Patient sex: F
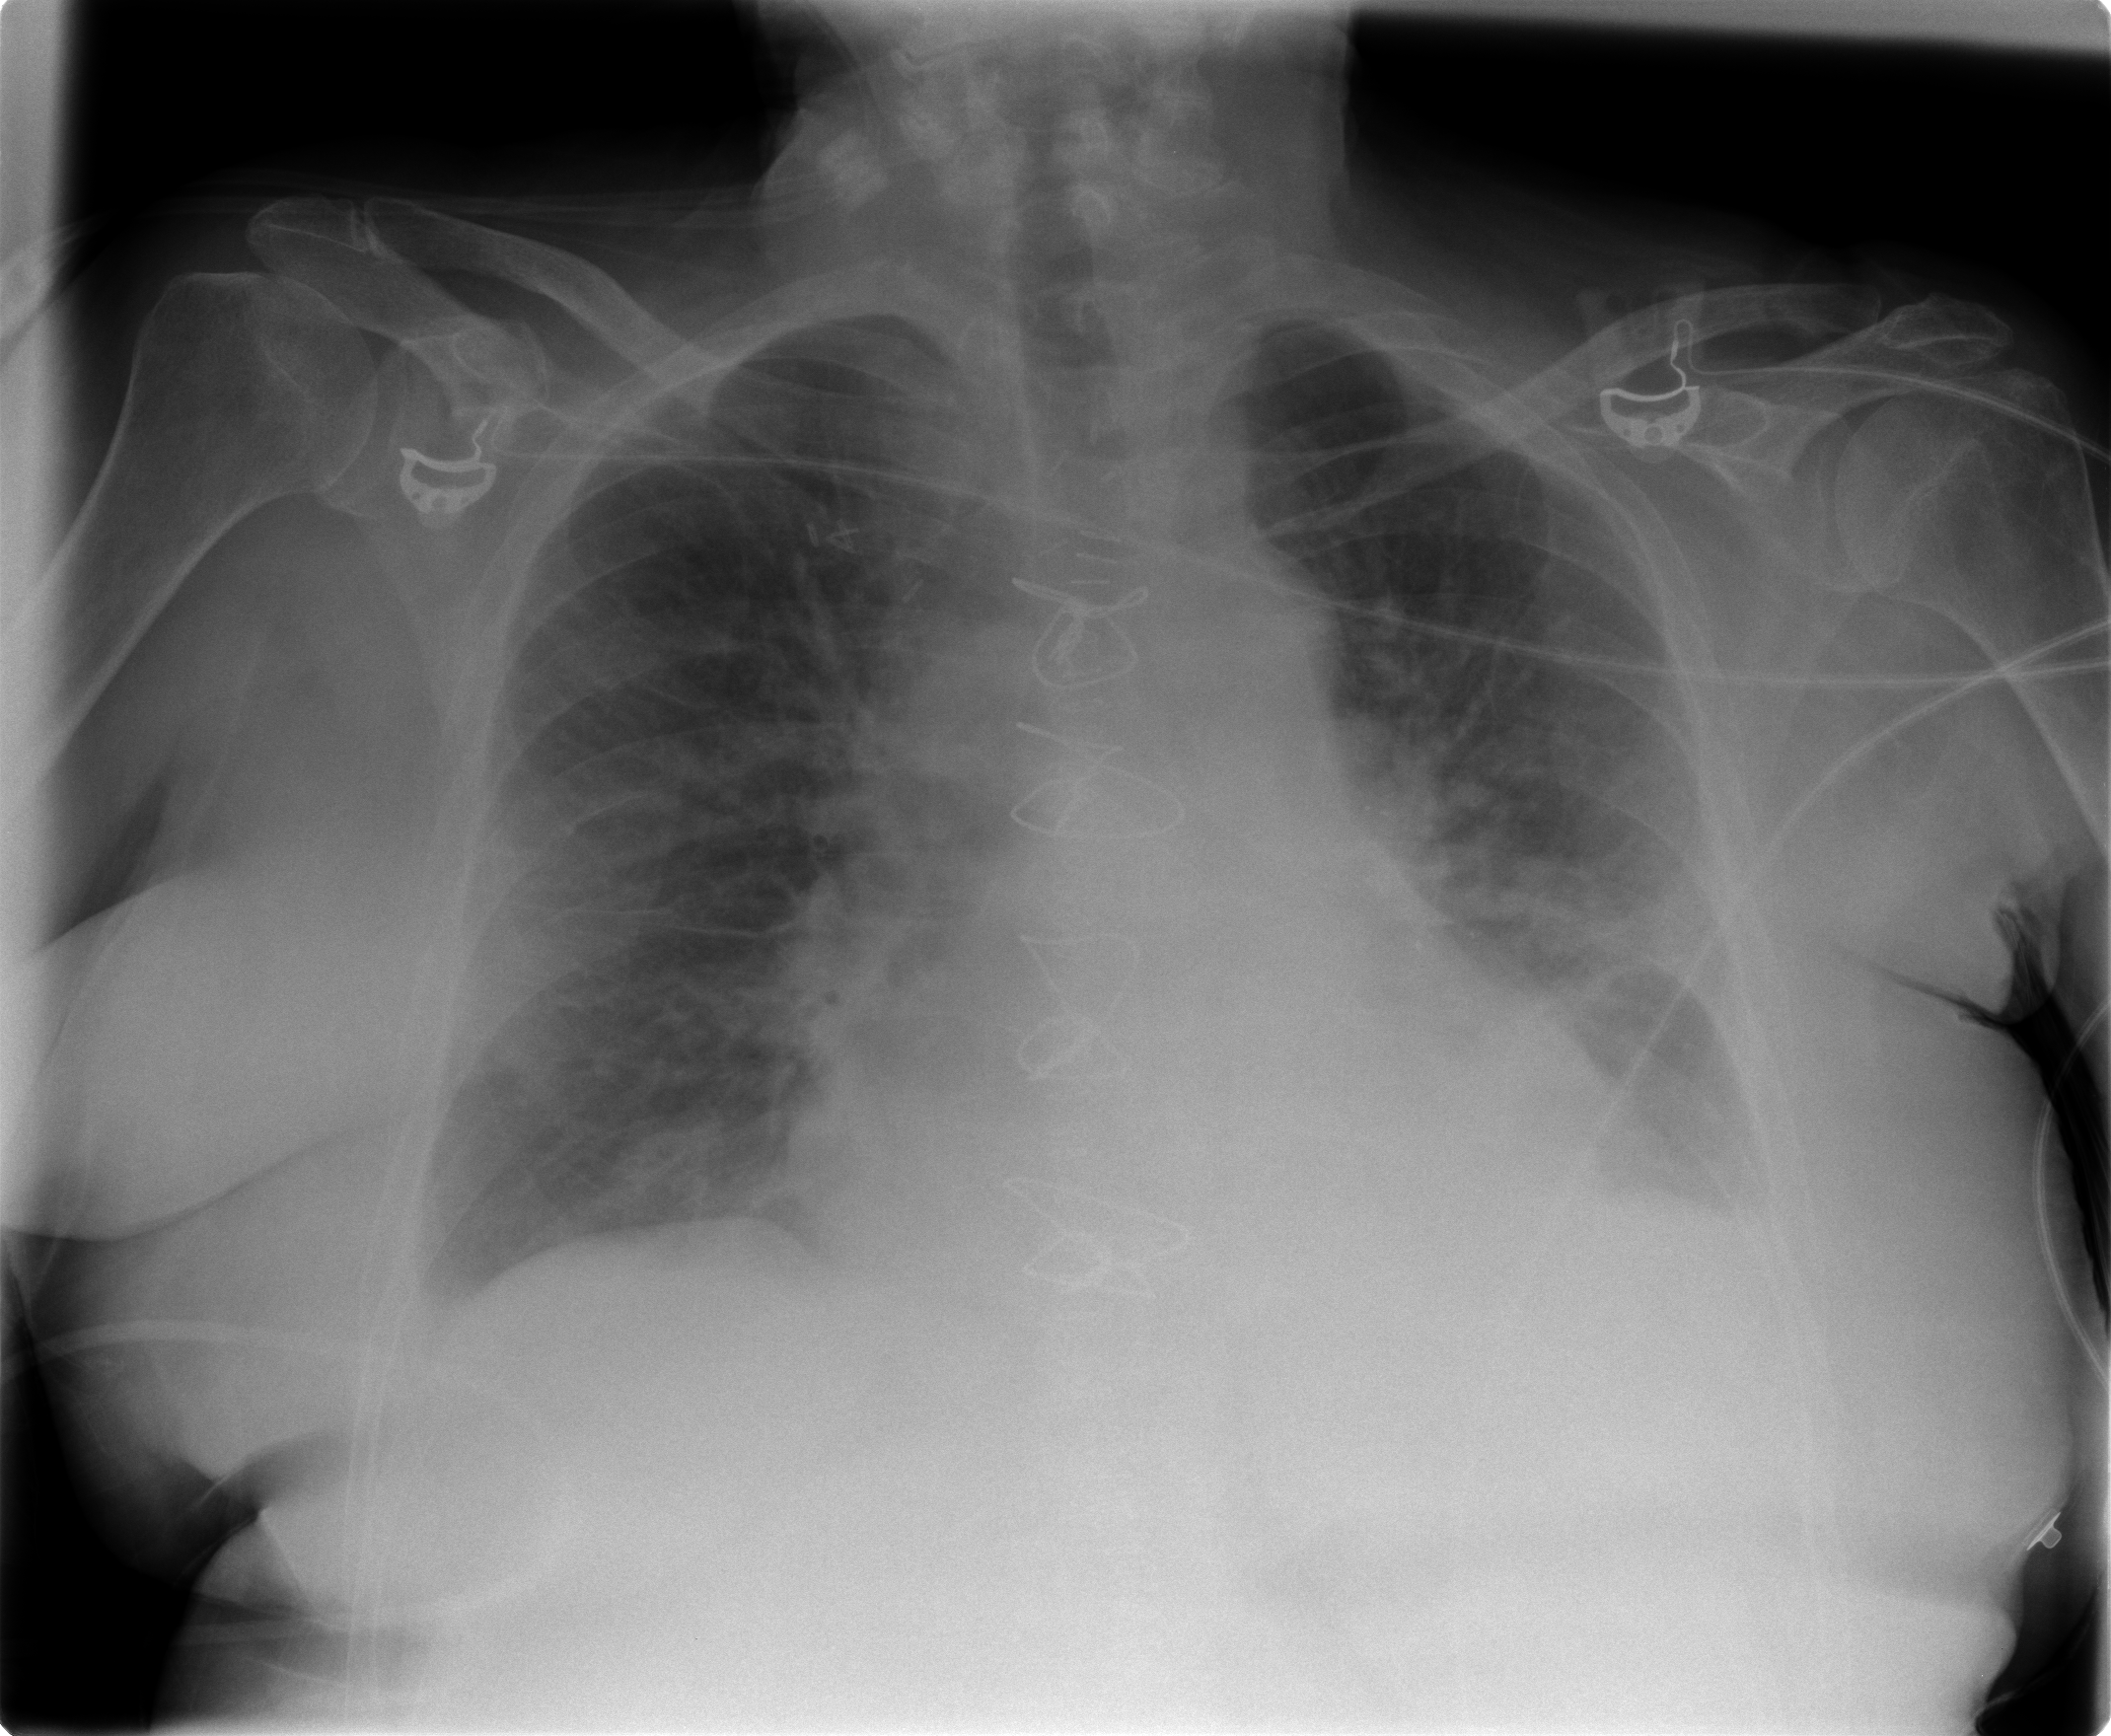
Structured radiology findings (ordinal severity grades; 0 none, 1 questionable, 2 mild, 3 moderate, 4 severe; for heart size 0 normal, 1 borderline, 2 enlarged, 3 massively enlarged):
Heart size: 2
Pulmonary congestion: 3
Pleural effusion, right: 1
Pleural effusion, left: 2
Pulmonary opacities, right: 1
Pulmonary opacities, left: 2
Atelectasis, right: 1
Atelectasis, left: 2